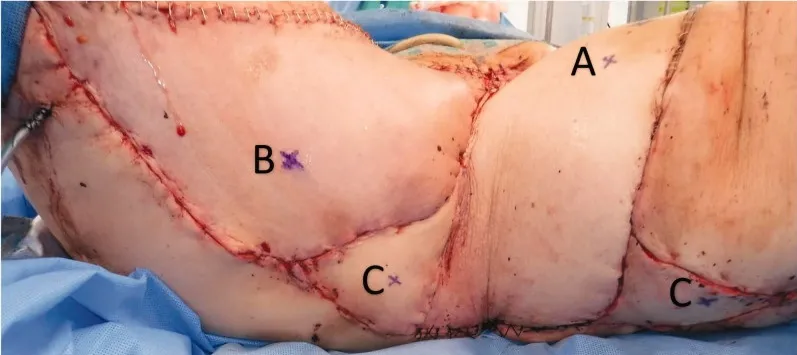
Patient disposed in lithotomy position. A is marked the perforator for the ALT-vastus lateralis, B is marked one of the perforators for the graclis V-Y advancement flap and C are marked the perforators of the two free style perforator flaps.
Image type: medical_photograph (other_medical_photograph)